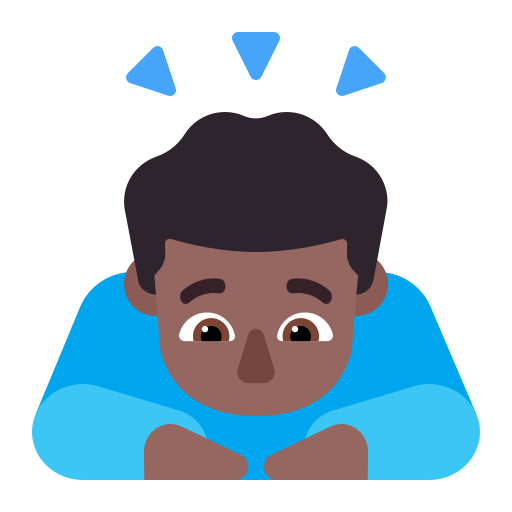
man bowing flat  dark